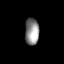
Tissue: lung
Cell type: Endothelial cells
Senescence score: 0.5963
Nuclear area (px): 372
Mean DAPI intensity: 138.038